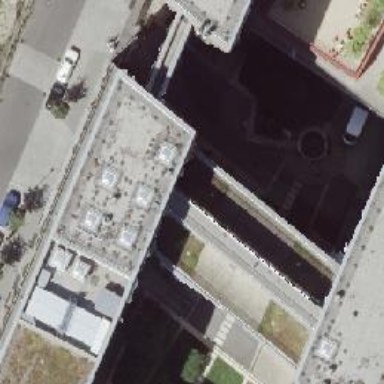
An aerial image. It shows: Building part with flat roof.